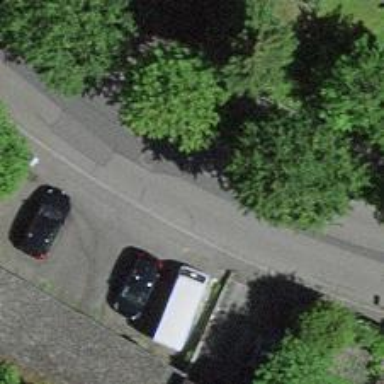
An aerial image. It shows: Residential road with asphalt surface. Both sides have sidewalks.